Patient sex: M
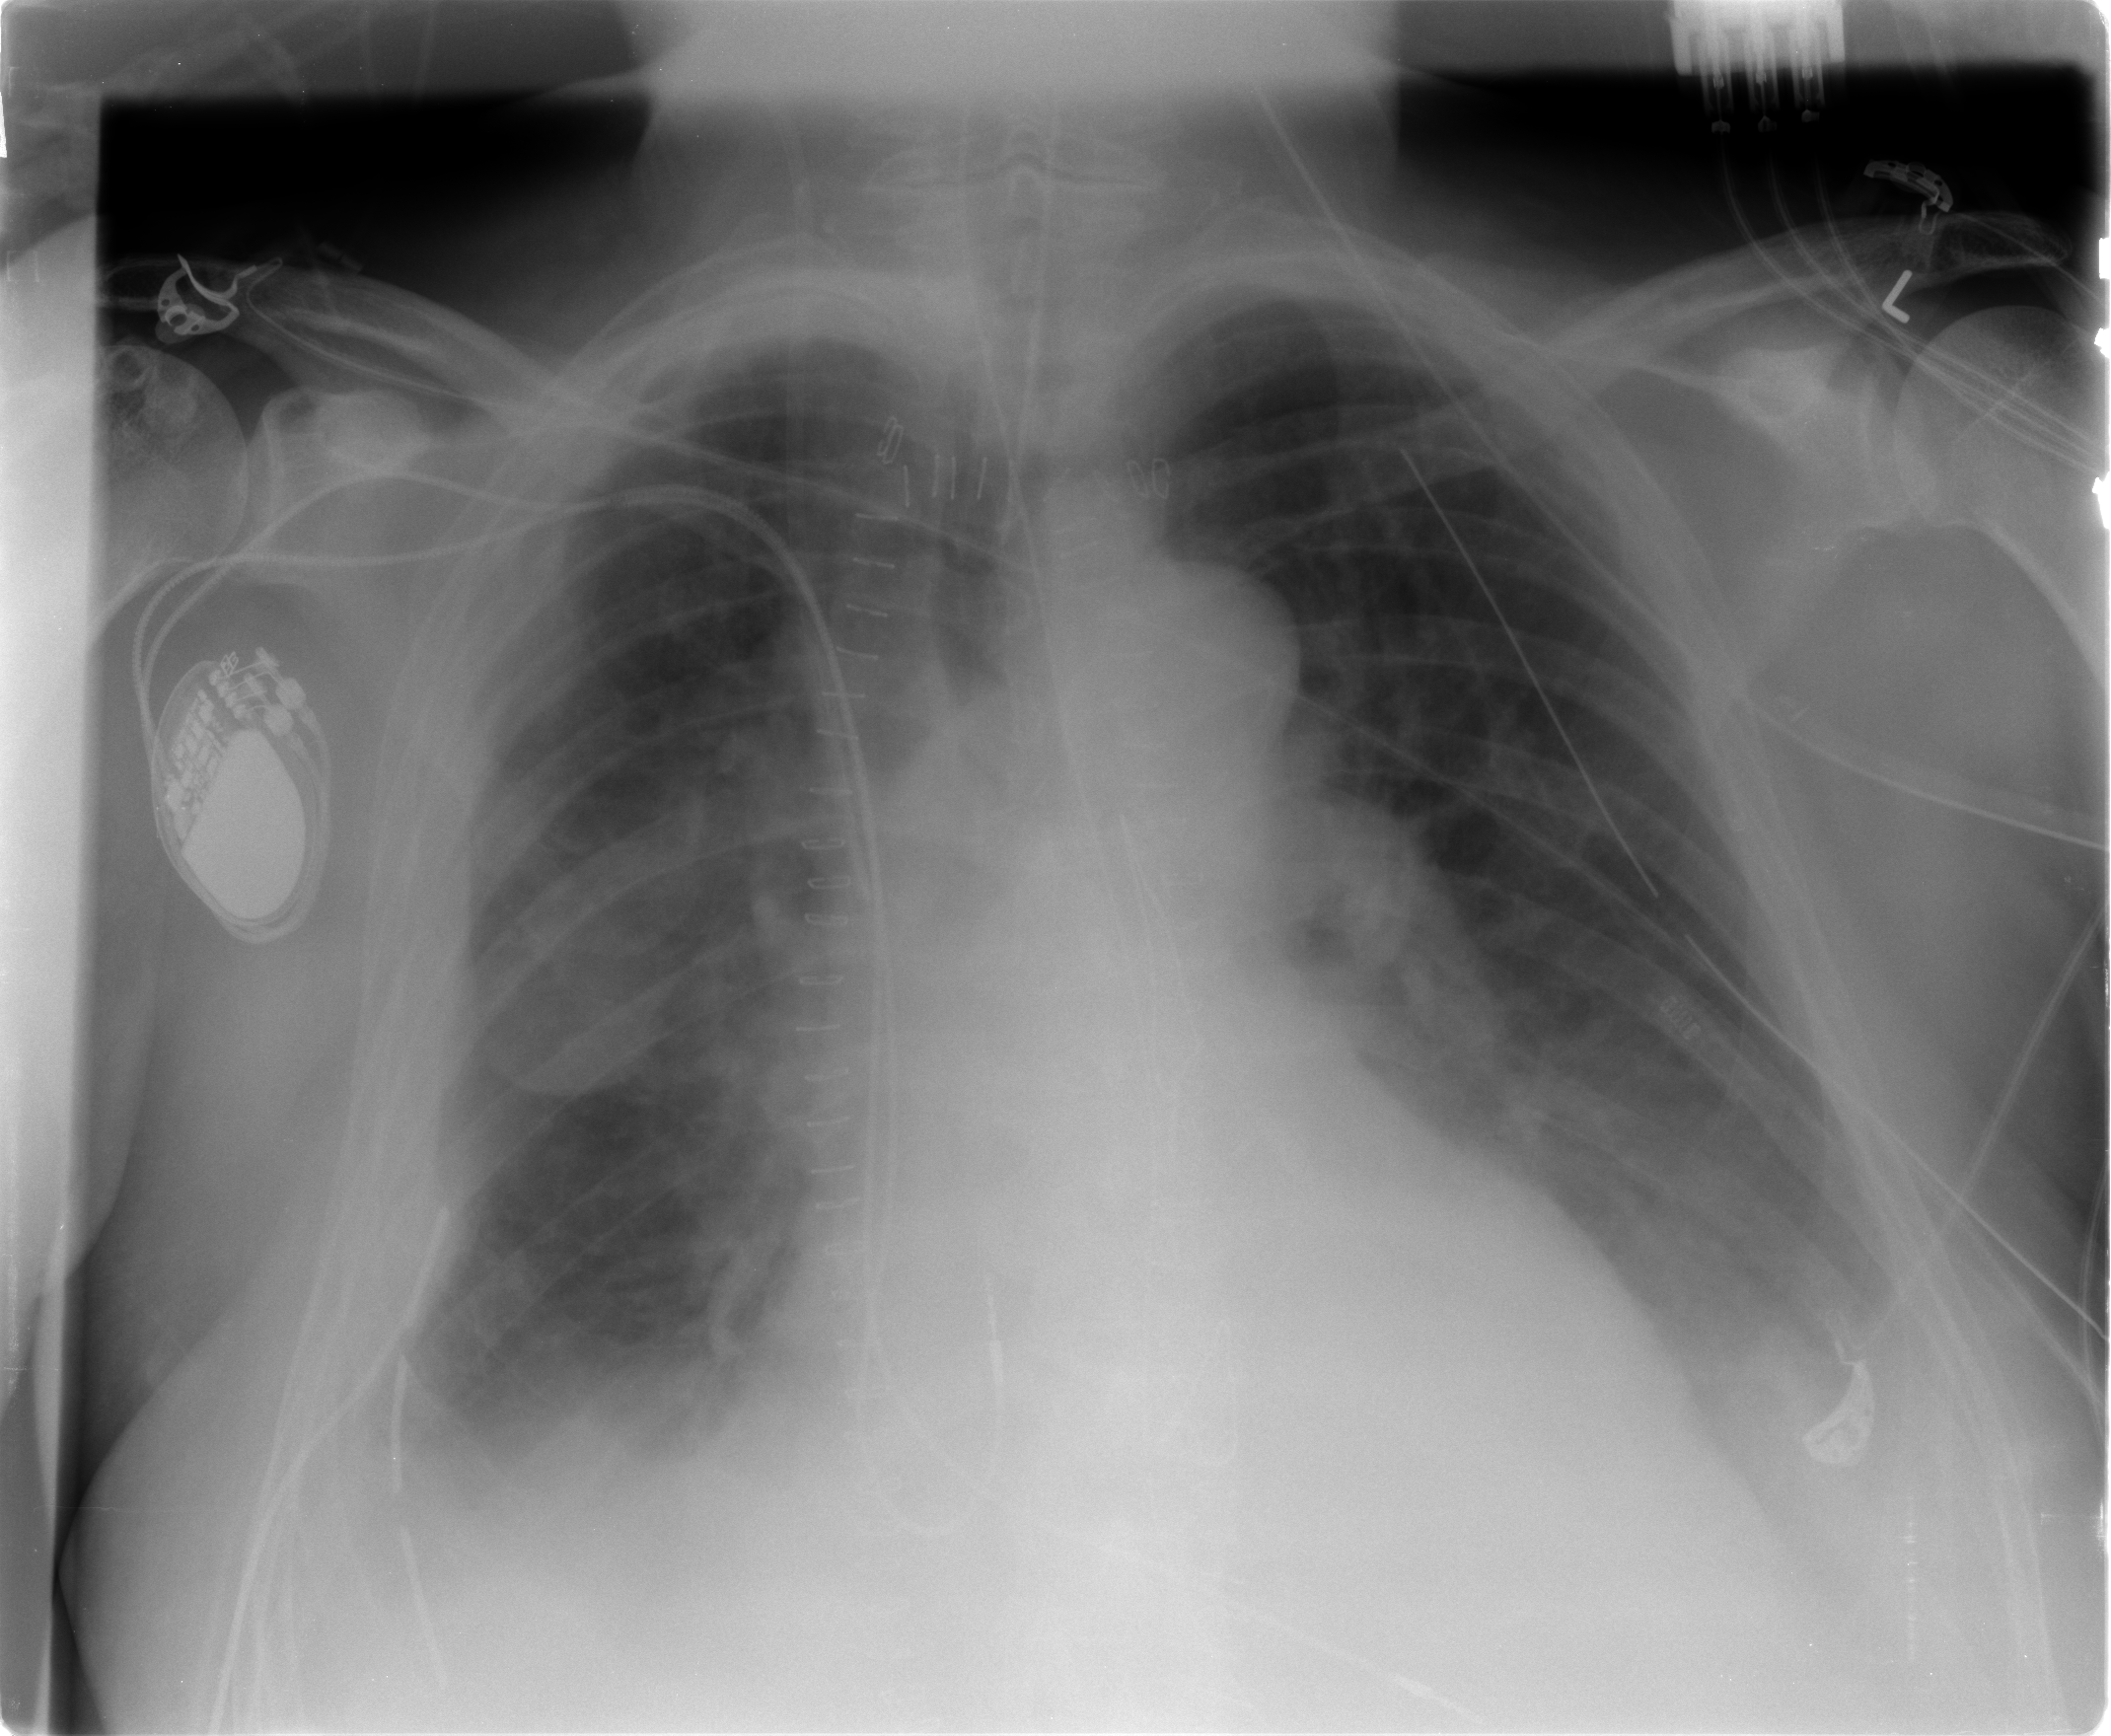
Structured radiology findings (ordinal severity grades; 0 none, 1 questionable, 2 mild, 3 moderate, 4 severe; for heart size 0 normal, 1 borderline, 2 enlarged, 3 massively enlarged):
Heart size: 2
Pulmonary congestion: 2
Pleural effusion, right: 3
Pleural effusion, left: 2
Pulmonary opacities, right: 2
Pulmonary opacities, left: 2
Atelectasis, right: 3
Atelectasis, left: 3